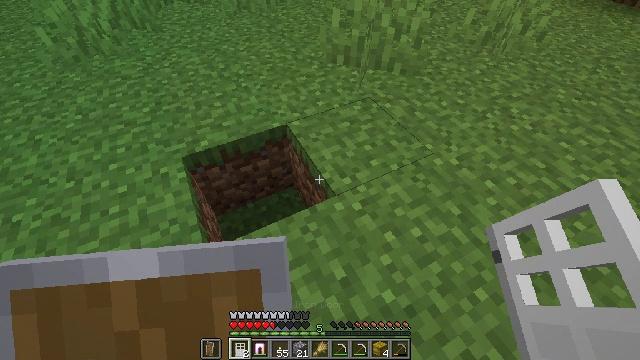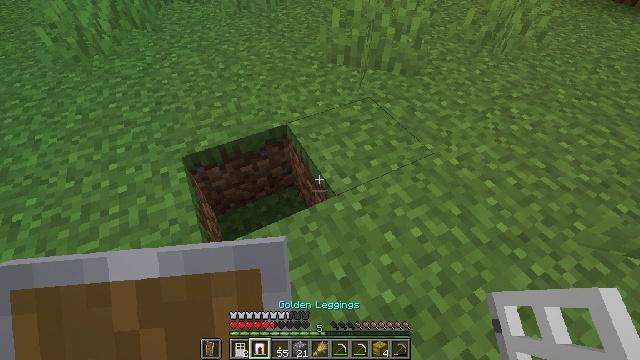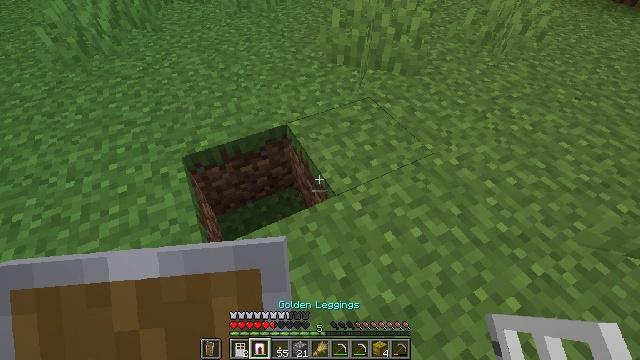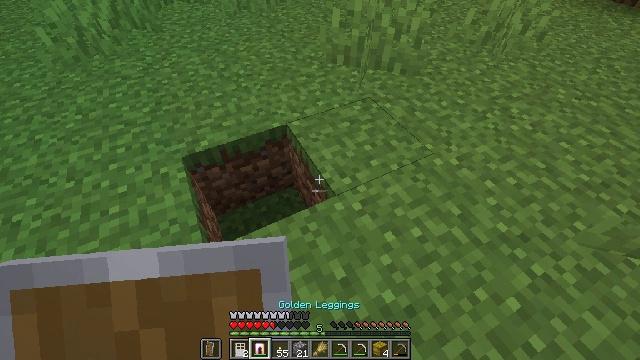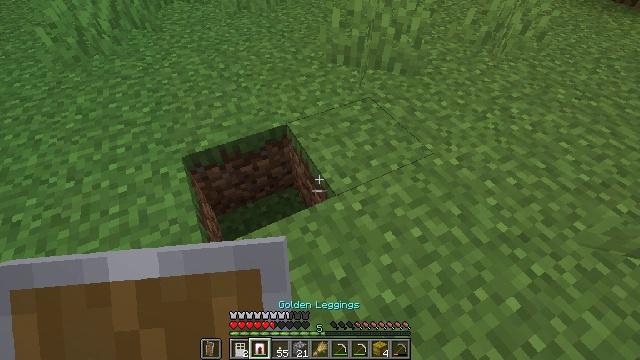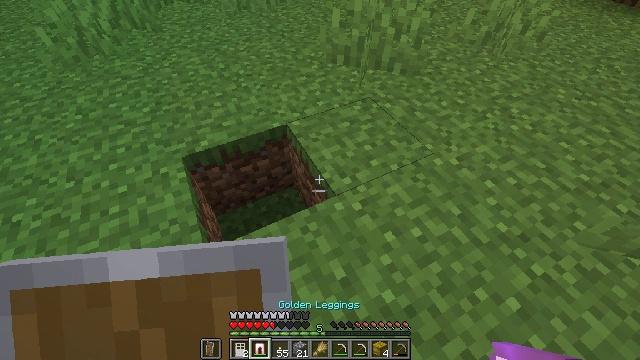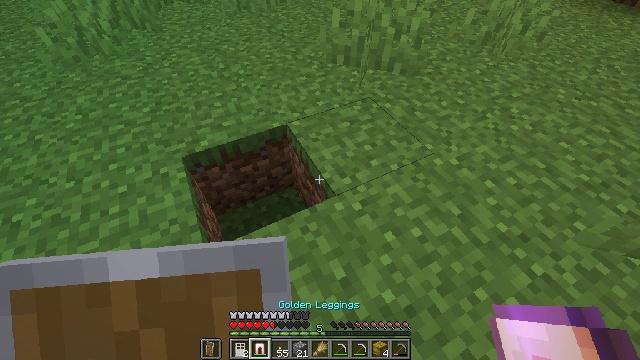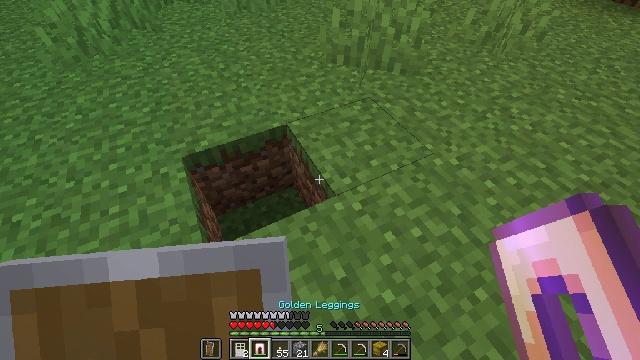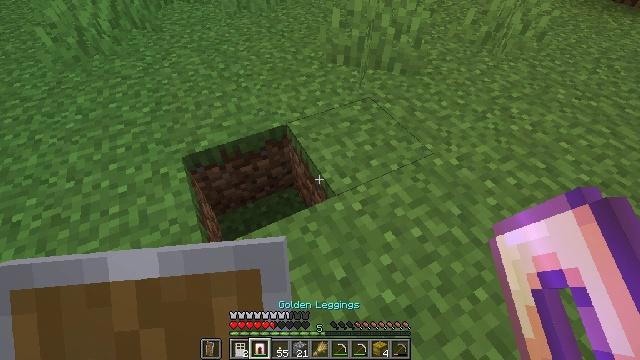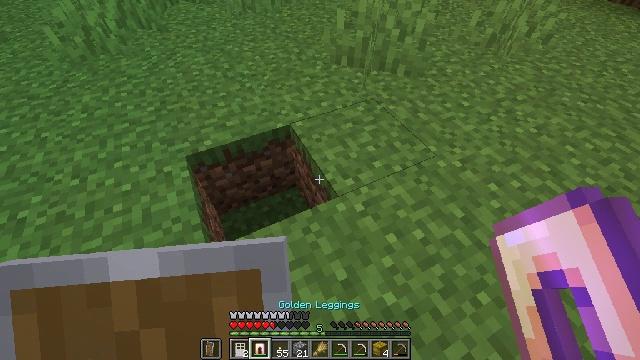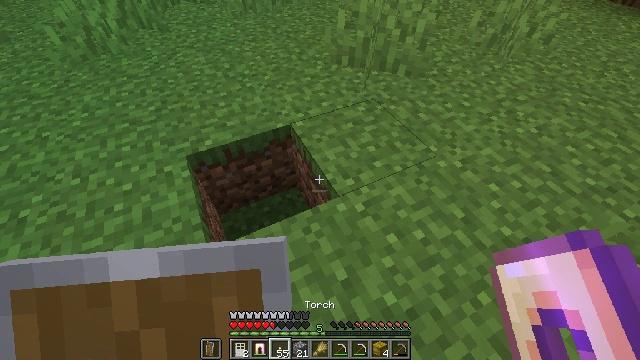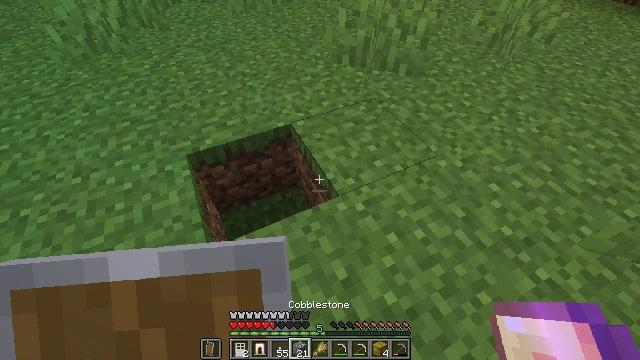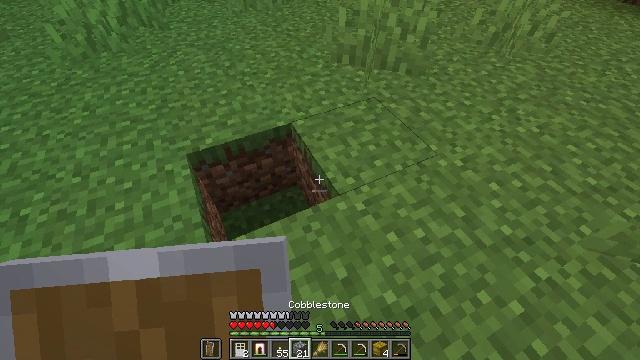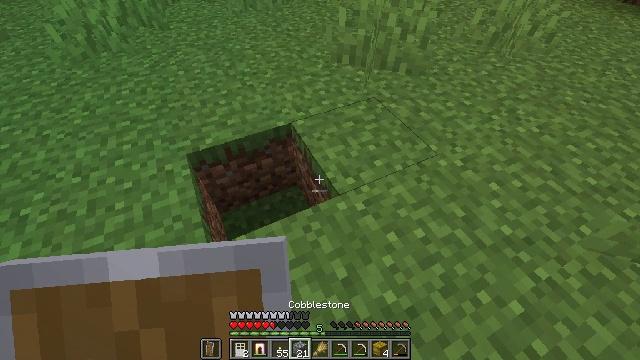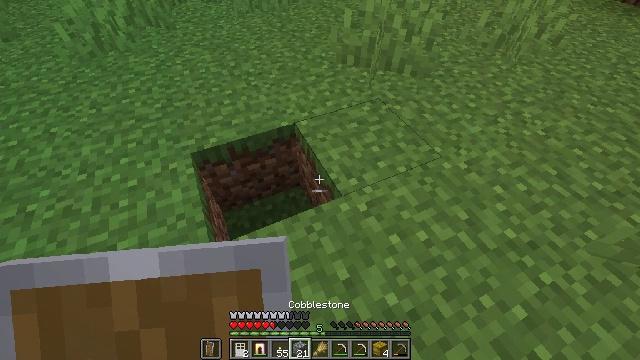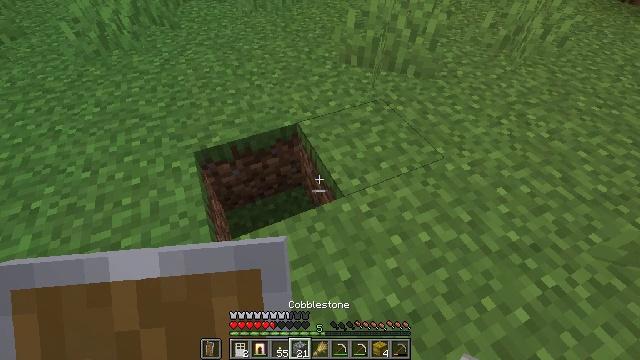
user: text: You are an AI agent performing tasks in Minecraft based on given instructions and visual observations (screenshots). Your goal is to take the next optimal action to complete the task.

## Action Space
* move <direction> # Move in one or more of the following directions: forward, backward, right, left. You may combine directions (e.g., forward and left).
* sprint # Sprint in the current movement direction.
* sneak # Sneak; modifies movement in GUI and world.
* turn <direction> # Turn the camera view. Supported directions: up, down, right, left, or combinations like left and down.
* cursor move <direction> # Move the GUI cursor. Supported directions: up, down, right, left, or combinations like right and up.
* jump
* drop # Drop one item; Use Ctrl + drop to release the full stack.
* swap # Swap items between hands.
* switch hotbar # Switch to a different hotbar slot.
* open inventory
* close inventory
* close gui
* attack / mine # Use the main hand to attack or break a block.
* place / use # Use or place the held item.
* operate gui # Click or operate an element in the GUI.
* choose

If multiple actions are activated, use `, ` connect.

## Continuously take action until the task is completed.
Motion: motion action
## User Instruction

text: Mine beetroots from the garden.
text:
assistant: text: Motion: no_op
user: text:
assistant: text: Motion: no_op
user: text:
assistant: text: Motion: no_op
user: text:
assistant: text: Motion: no_op
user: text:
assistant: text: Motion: no_op
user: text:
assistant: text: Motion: no_op
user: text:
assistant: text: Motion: no_op
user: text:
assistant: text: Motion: no_op
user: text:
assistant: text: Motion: no_op
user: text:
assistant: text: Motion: no_op
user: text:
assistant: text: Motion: no_op
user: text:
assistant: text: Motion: no_op
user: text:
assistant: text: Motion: no_op
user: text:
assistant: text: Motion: turn left
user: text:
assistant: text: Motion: no_op
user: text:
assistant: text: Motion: no_op
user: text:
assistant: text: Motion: no_op
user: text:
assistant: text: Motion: no_op
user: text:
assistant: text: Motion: no_op
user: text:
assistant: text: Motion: no_op
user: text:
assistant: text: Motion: no_op
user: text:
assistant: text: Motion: no_op
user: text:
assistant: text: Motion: no_op
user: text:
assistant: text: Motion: no_op
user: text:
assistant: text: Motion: no_op
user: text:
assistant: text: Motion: no_op
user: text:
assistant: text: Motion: no_op
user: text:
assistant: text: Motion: no_op
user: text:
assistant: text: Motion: no_op
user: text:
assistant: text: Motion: no_op